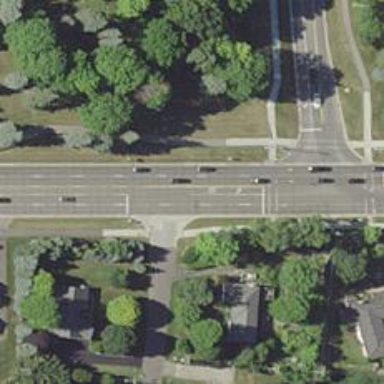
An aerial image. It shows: Secondary road.